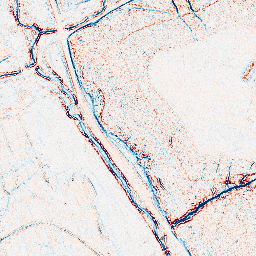
Category: edge_preserving
Decomposition family: bilateral
Decomposition parameters: d: 5
sigma_color: 75
sigma_space: 50
Upsampling method: regularized
Upsampling parameters: scale: 4
lambda_reg: 0.001
Upsampling scale: 4